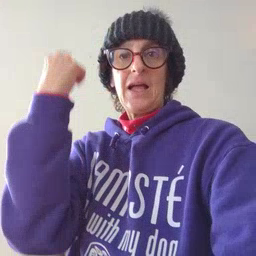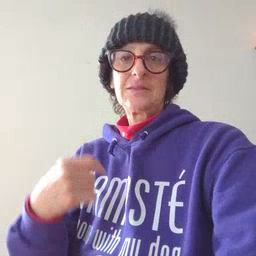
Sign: face